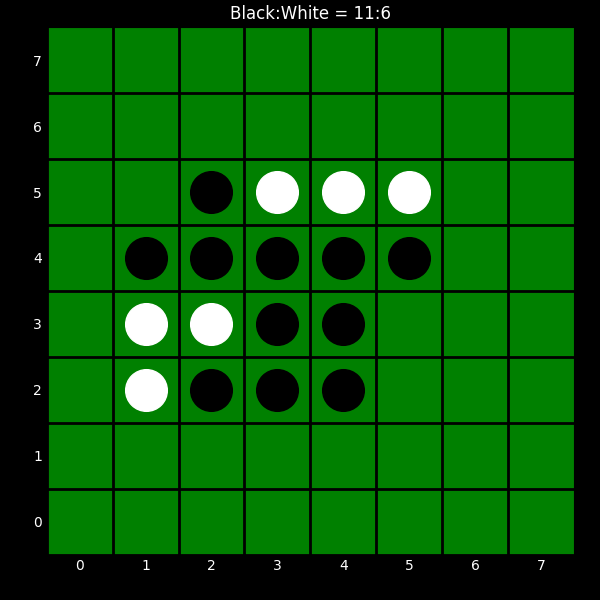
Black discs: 11
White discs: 6